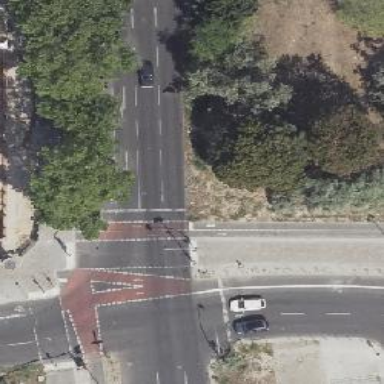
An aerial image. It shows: Crossing with traffic signals.